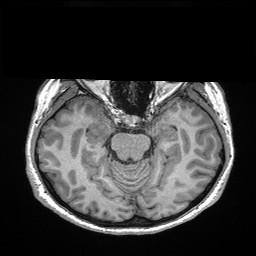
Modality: T1w
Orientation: coronal
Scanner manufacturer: siemens
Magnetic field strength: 3 T
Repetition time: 2.3 s
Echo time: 0.00298 s